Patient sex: M
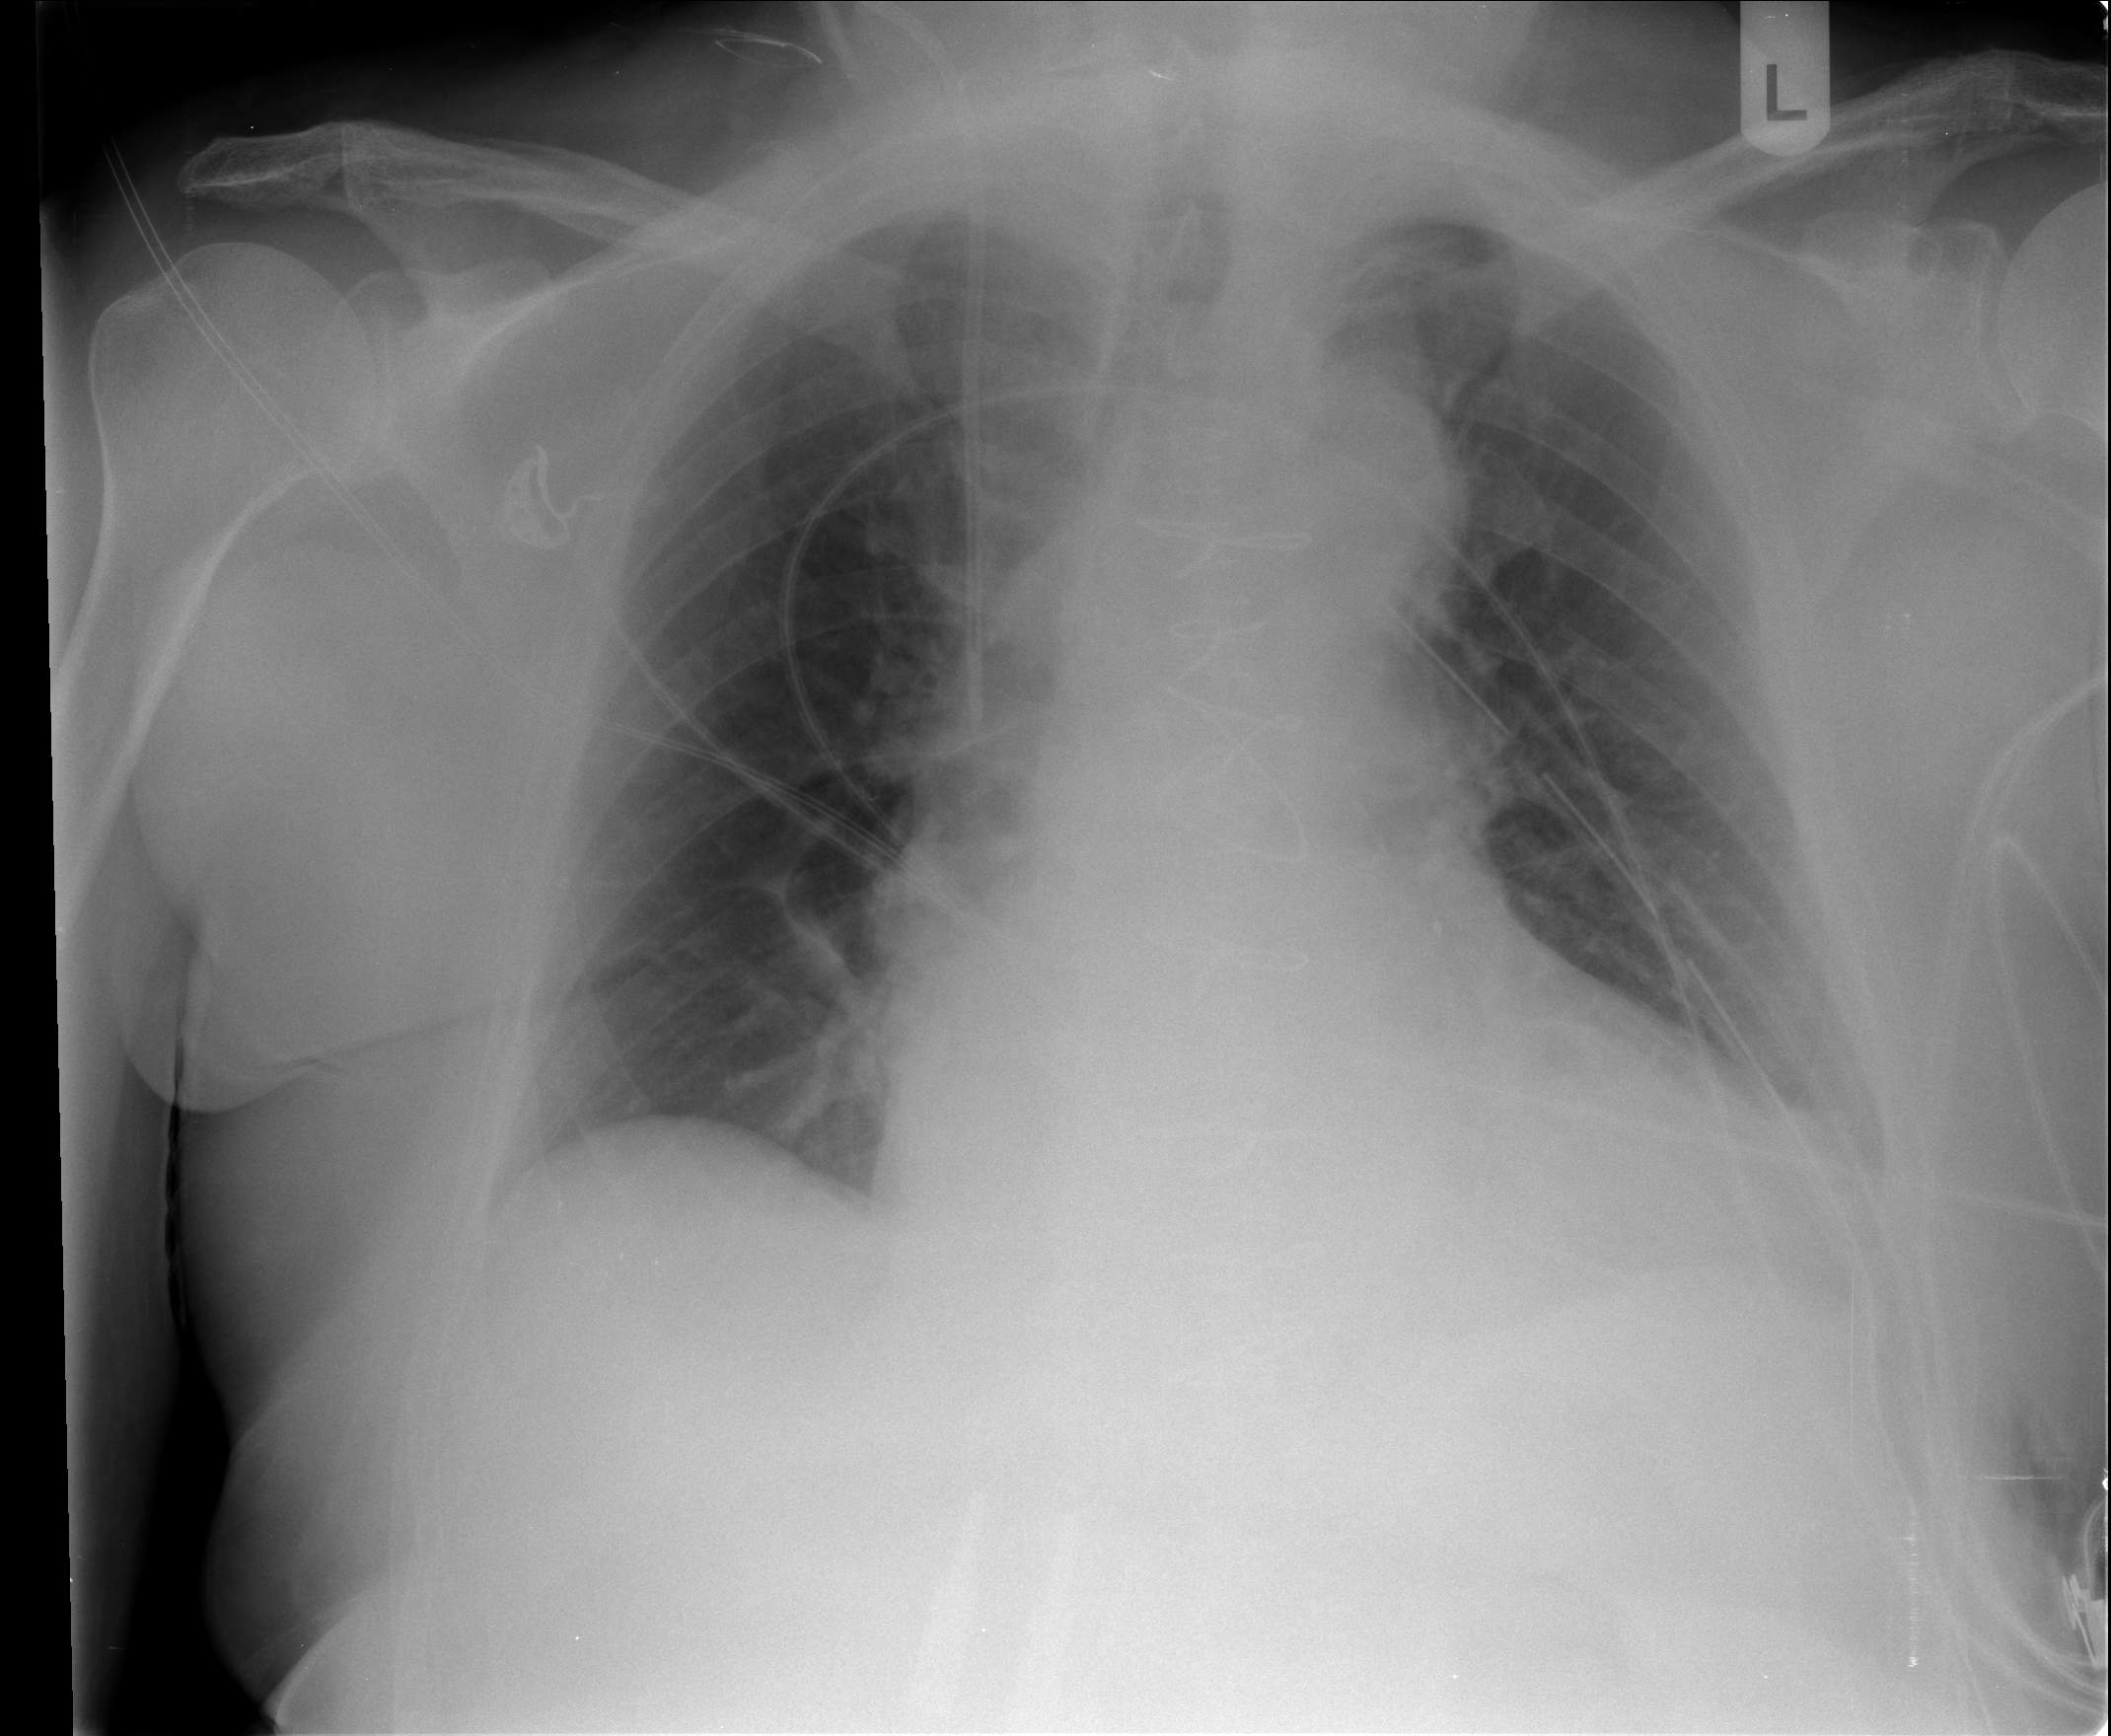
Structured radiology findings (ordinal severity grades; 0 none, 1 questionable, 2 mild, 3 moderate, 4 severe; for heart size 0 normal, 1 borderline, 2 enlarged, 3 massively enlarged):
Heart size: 2
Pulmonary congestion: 2
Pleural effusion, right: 0
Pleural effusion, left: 1
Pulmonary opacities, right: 0
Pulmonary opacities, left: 0
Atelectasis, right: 0
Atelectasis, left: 2